七年级 · 度量几何学
如图, $O N$ 平分 $\angle A O C, O M$ 平分 $\angle B O C$.

(1) 计算求值: 若 $\angle A O B=90^{\circ}, \angle A O C=60^{\circ}$, 求 $\angle M O N$ 的度数;

(2) 拓展探究: 若 $\angle A O B=90^{\circ}$, 则 $\angle M O N=$ \$ \qquad \$ $\circ$

（3）问题解决：若 $\angle A O B=x^{\circ}, \angle M O N=y^{\circ}$,

(1) 用含 $x$ 的代数式表示 $y=$

(2) 如果 $\angle A O B+\angle M O N=156^{\circ}$, 试求 $\angle M O N$ 的度数.
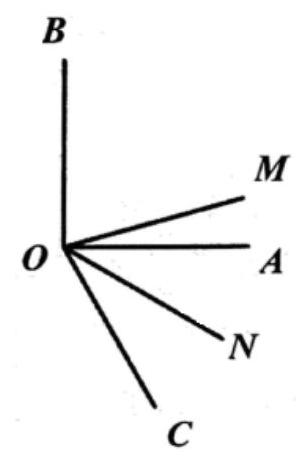
答案: (1) 解: $\because \angle A O B=90^{\circ}, \angle A O C=60^{\circ}$,

$\therefore \angle \mathrm{BOC}=\angle \mathrm{AOB}+\angle \mathrm{AOC}=90^{\circ}+60^{\circ}=150^{\circ}$,

$\because \mathrm{ON}$ 平分 $\angle \mathrm{AOC}, \mathrm{OM}$ 平分 $\angle \mathrm{BOC}$,

$\therefore \angle C O M=\frac{1}{2} \angle B O C=\frac{1}{2} \times 150^{\circ}=75^{\circ}, \angle C O N=\frac{1}{2} \angle A O C=\frac{1}{2} \times 60^{\circ}=30^{\circ}$,

$\therefore \angle \mathrm{MON}=\angle \mathrm{COM}-\angle \mathrm{CON}=75^{\circ}-30^{\circ}=45^{\circ}$

(2) 45

(3) (1) $\frac{1}{2} x$

(2) 由题意可得

$x+\frac{1}{2} x=156$, 解得: $x=104$, 从而 $y=\frac{1}{2} x=52$ 即 $\angle M O N=52^{\circ}$.
解析: ) $\because \angle \mathrm{AOB}=90^{\circ}$

$\therefore \angle \mathrm{BOC}=\angle \mathrm{AOB}+\angle \mathrm{AOC}=90^{\circ}+\angle \mathrm{AOC}$,

$\because \mathrm{ON}$ 平分 $\angle \mathrm{AOC}, \mathrm{OM}$ 平分 $\angle \mathrm{BOC}$,
$\therefore \angle C O M=\frac{1}{2} \angle B O C=45^{\circ}+\frac{1}{2} \angle A O C, \angle C O N=\frac{1}{2} \angle A O C$,

$\therefore \angle \mathrm{MON}=\angle \mathrm{COM}-\angle \mathrm{CON}=45^{\circ}+\frac{1}{2} \angle A O C-\frac{1}{2} \angle A O C=45^{\circ}$;

(3) (1) $\because \angle \mathrm{AOB}=\mathrm{x}^{\circ}$,

$\therefore \angle \mathrm{BOC}=\angle \mathrm{AOB}+\angle \mathrm{AOC}=\mathrm{x}^{\circ}+\angle \mathrm{AOC}$,

$\because \mathrm{ON}$ 平分 $\angle \mathrm{AOC}, \mathrm{OM}$ 平分 $\angle \mathrm{BOC}$.

$\therefore \angle \mathrm{MOC}=\frac{1}{2} \angle \mathrm{BOC}=\frac{1}{2} \mathrm{x}+\frac{1}{2} \angle \mathrm{AOC}, \quad \angle \mathrm{NOC}=\frac{1}{2} \angle \mathrm{AOC}$,

$\therefore \angle \mathrm{MON}=\angle \mathrm{MOC}-\angle \mathrm{NOC}=\frac{1}{2} \mathrm{x}$,

即 $\mathrm{y}=\frac{1}{2} \mathrm{x}$;